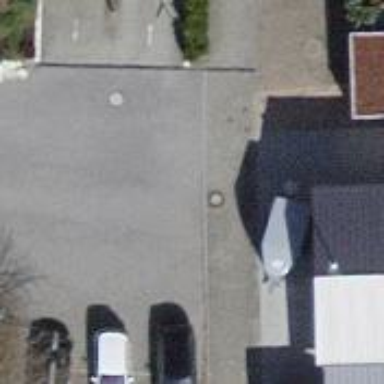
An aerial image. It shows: Footway surfaced with paving stones.